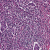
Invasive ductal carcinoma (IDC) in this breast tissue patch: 1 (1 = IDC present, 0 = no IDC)